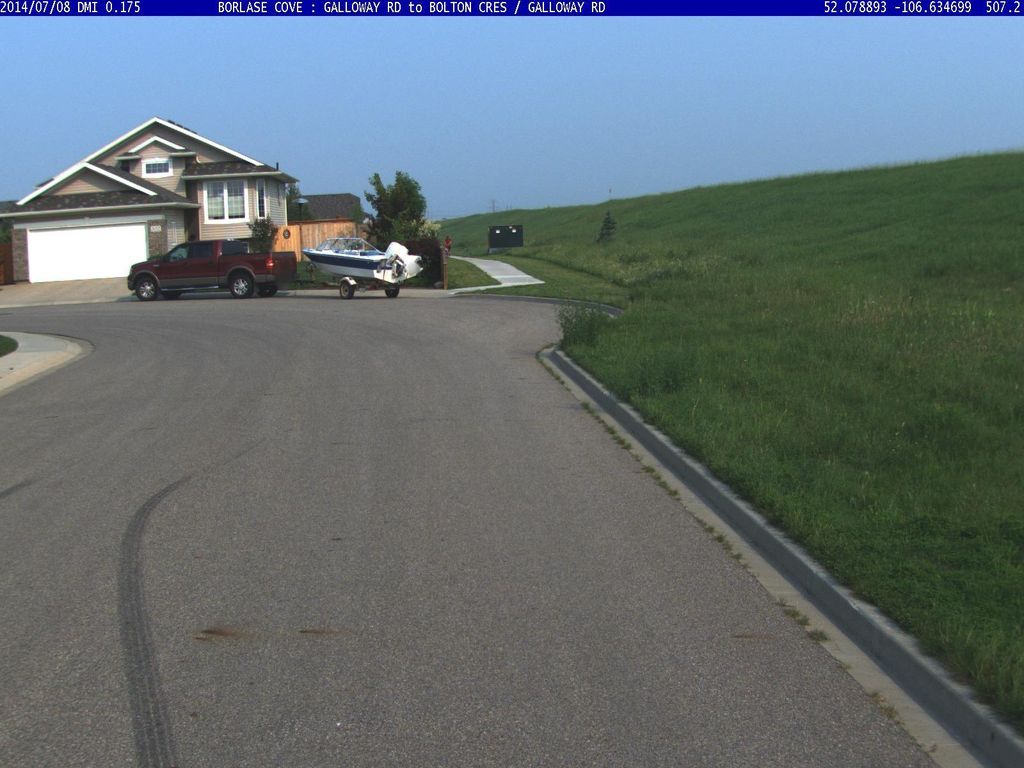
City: saskatoon